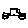
Label: car